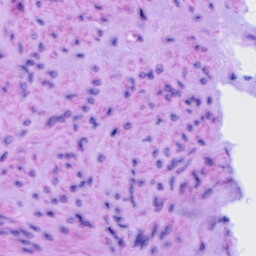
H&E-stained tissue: Cervix